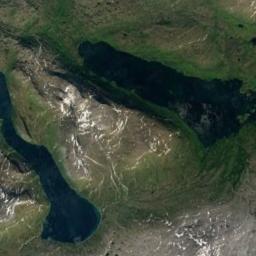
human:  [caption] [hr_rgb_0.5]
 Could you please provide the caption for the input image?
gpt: The lake on the right is bigger than the lake on the left .

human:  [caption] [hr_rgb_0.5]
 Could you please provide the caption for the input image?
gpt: The two lakes lie in a mountainous area covered with some vegetation and the water is dark blue .

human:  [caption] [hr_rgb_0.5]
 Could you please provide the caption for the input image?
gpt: There are two long blue lakes on the brown ground with sparse green vegetation on the ground .

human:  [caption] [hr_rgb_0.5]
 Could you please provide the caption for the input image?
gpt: The lake in the picture is small .

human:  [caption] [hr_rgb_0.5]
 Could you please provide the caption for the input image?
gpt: There are green meadows around the lakes .